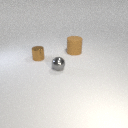
small brown metal cylinder in front of large brown rubber cylinder